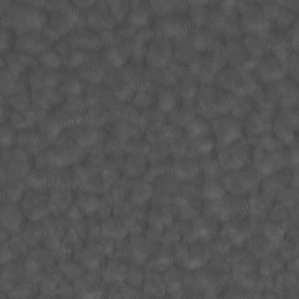
Label: non_frost